Question: In Excel, I have the following formula '=(MIN(H69,H52,H35,H18)*(1/H18))*10' that is supposed to return the 'MIN' of a range, and divide it by the current cell (*(1/H18) ), then multiply by 10.
I am having difficulty with adding a type of NULLIF statement. I want to be able to have (the possibility for) blank rows, and have the MIN function ignore zero/blank fields while selecting the next lowest value (all are between 1.0-0.1).
Is there a modifier i can apply to the MIN function to make it not compare zeroes in the MIN set? Is there a better function than 'MIN' to use?
Here is the arrangement:

- 'MIN'- 'H69,H52,H35,H18'-
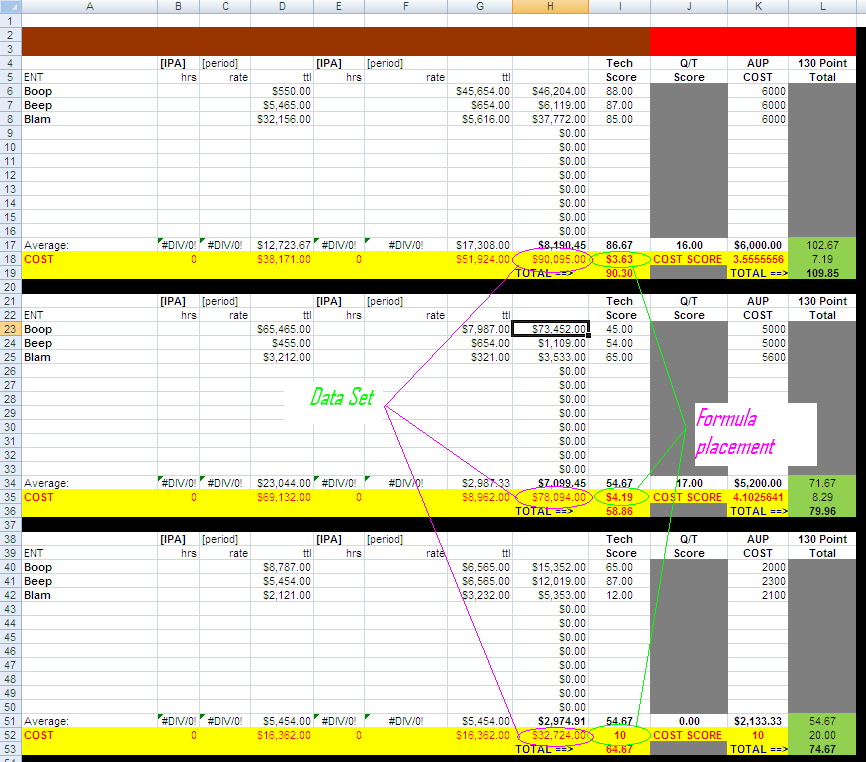
Answer: You can use an array formula:
'''
=MIN(IF(A1:A100>0,A1:A100))
'''
You will need to hit ctrl+shift+enter to activate this formula.